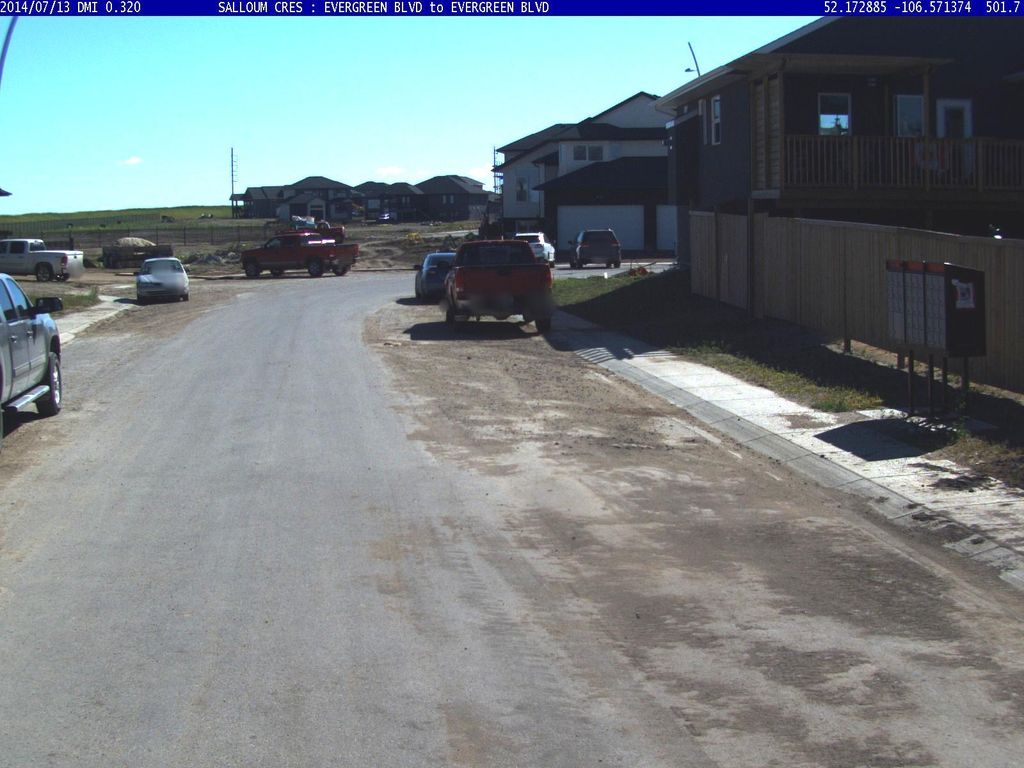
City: saskatoon